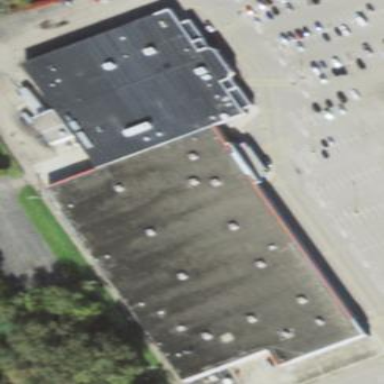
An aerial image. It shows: Retail building.